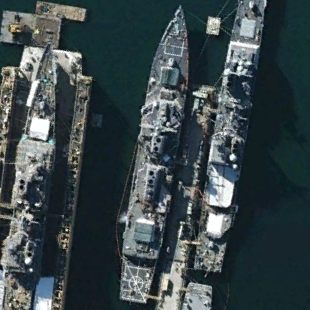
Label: destroyer